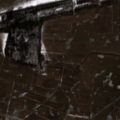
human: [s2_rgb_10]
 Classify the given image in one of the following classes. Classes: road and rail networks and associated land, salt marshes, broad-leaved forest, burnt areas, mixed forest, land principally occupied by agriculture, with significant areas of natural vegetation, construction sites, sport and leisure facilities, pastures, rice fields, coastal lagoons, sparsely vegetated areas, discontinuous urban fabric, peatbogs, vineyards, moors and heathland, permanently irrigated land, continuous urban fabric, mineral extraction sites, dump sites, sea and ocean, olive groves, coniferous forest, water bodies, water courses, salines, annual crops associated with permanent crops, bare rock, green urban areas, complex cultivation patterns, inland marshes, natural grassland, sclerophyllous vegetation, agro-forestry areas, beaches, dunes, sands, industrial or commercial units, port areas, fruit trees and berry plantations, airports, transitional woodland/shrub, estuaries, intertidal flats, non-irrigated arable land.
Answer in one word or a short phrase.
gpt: non-irrigated arable land, complex cultivation patterns, mixed forest